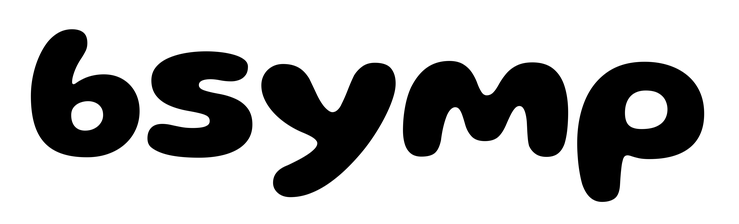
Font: Gluten_Bold